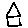
Label: house